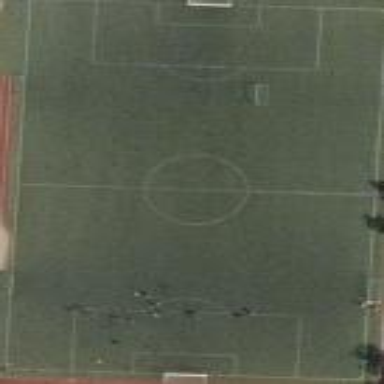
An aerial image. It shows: Soccer pitch for outdoor sports and leisure activities.